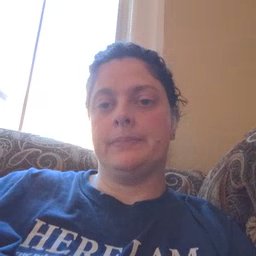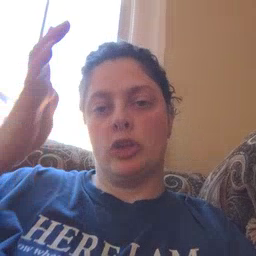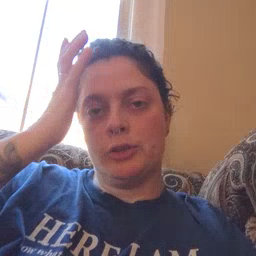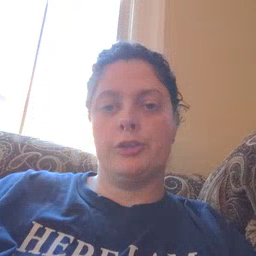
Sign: garbage